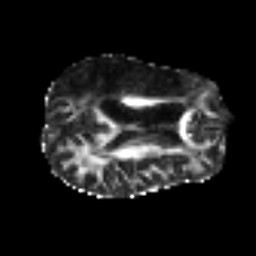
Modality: FA
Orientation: axial
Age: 54
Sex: male
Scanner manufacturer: siemens
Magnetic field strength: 3 T
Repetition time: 6.1 s
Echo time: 0.101 s